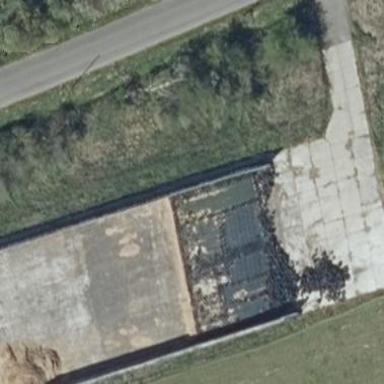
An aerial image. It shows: Bunker silo.